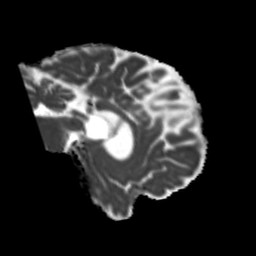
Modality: MD
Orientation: sagittal
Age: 58
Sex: male
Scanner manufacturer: siemens
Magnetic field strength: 3 T
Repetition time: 5.25 s
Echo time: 0.08 s